Question: I am getting this error when my page loads:
'''
Uncaught TypeError: Object [object Object] has no method 'datepicker'
(anonymous function)
(anonymous function)
b.extend.globalEval
b.fn.extend.domManip
b.fn.extend.append
(anonymous function)
b.extend.access
b.fn.extend.html
(anonymous function)
c
p.fireWith
k
r
'''

I thought it may have to do with a Jquery conflict, so I add '$.noConflict();' before the function call. Still I am not sure how can we see if there is Jquery conflict present in our page or not.
Here is my code:
'''
<script src="../js/jquery-1.9.1.min.js"></script>
<script src="../js/jquery-ui-1.10.2.custom.min.js"></script>
<!--
<script src="http://code.jquery.com/ui/1.10.3/jquery-ui.js"></script>
-->
<link type="text/css" href="jquery.datepick.css" rel="stylesheet">
<script type="text/javascript" src="jquery.datepick.js"></script>
<?php
echo "<script>User();</script>";
?>
<link rel="stylesheet"
href="http://code.jquery.com/ui/1.10.3/themes/smoothness/jquery-ui.css" />
<script>
$(function() {
$( "#fast" ).datepicker();
});
</script>
<script>
$(function() {
$('#modal').draggable({ handle: "p" });
});
</script>
'''
My major question is how we can see if conflicts exist or not and how to remove them. What does this error mean and how can I fix it?
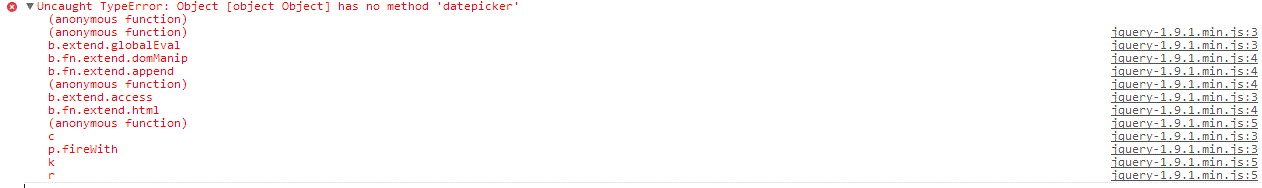
Answer: Make sure that you are calling these scripts form a NON-SSL site ,I mean it should be HTTP your site name instead of HTTPS.otherwise it will get blocked